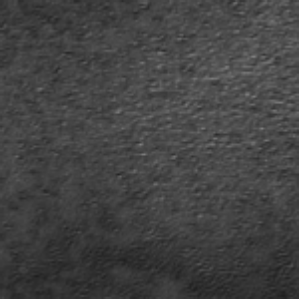
Label: frost